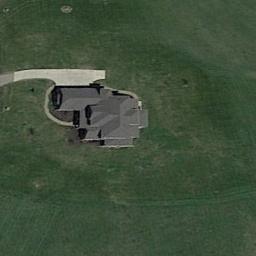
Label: sparse_residential